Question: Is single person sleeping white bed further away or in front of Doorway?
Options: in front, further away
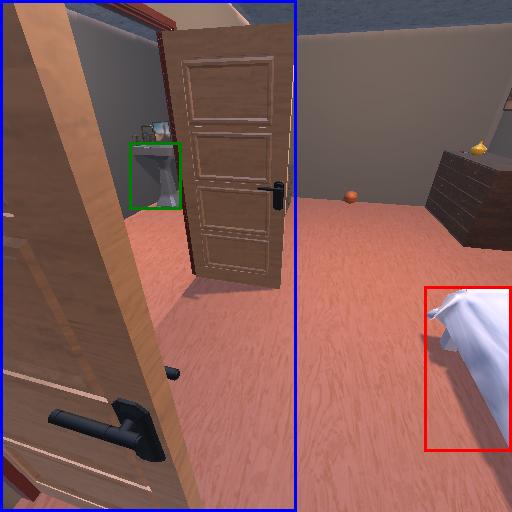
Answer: in front